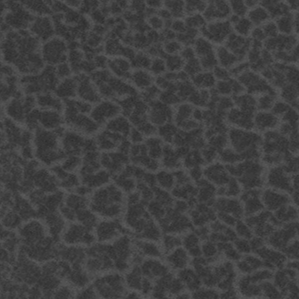
Label: frost